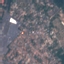
Land use / land cover: Residential